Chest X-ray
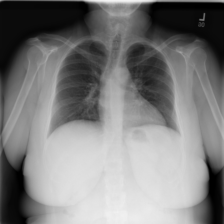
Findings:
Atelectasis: negative
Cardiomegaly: negative
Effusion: negative
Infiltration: positive
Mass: negative
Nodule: negative
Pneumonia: negative
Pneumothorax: negative
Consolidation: negative
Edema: negative
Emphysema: negative
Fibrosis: negative
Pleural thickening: negative
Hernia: negative